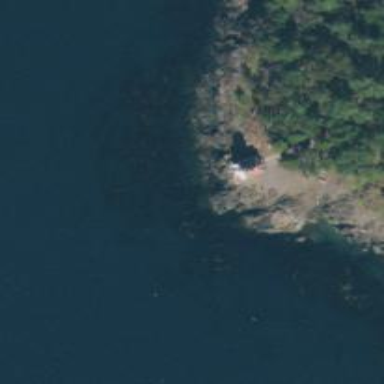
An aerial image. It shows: Lighthouse.